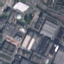
Land use / land cover: Industrial